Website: lowes
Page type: order-returns
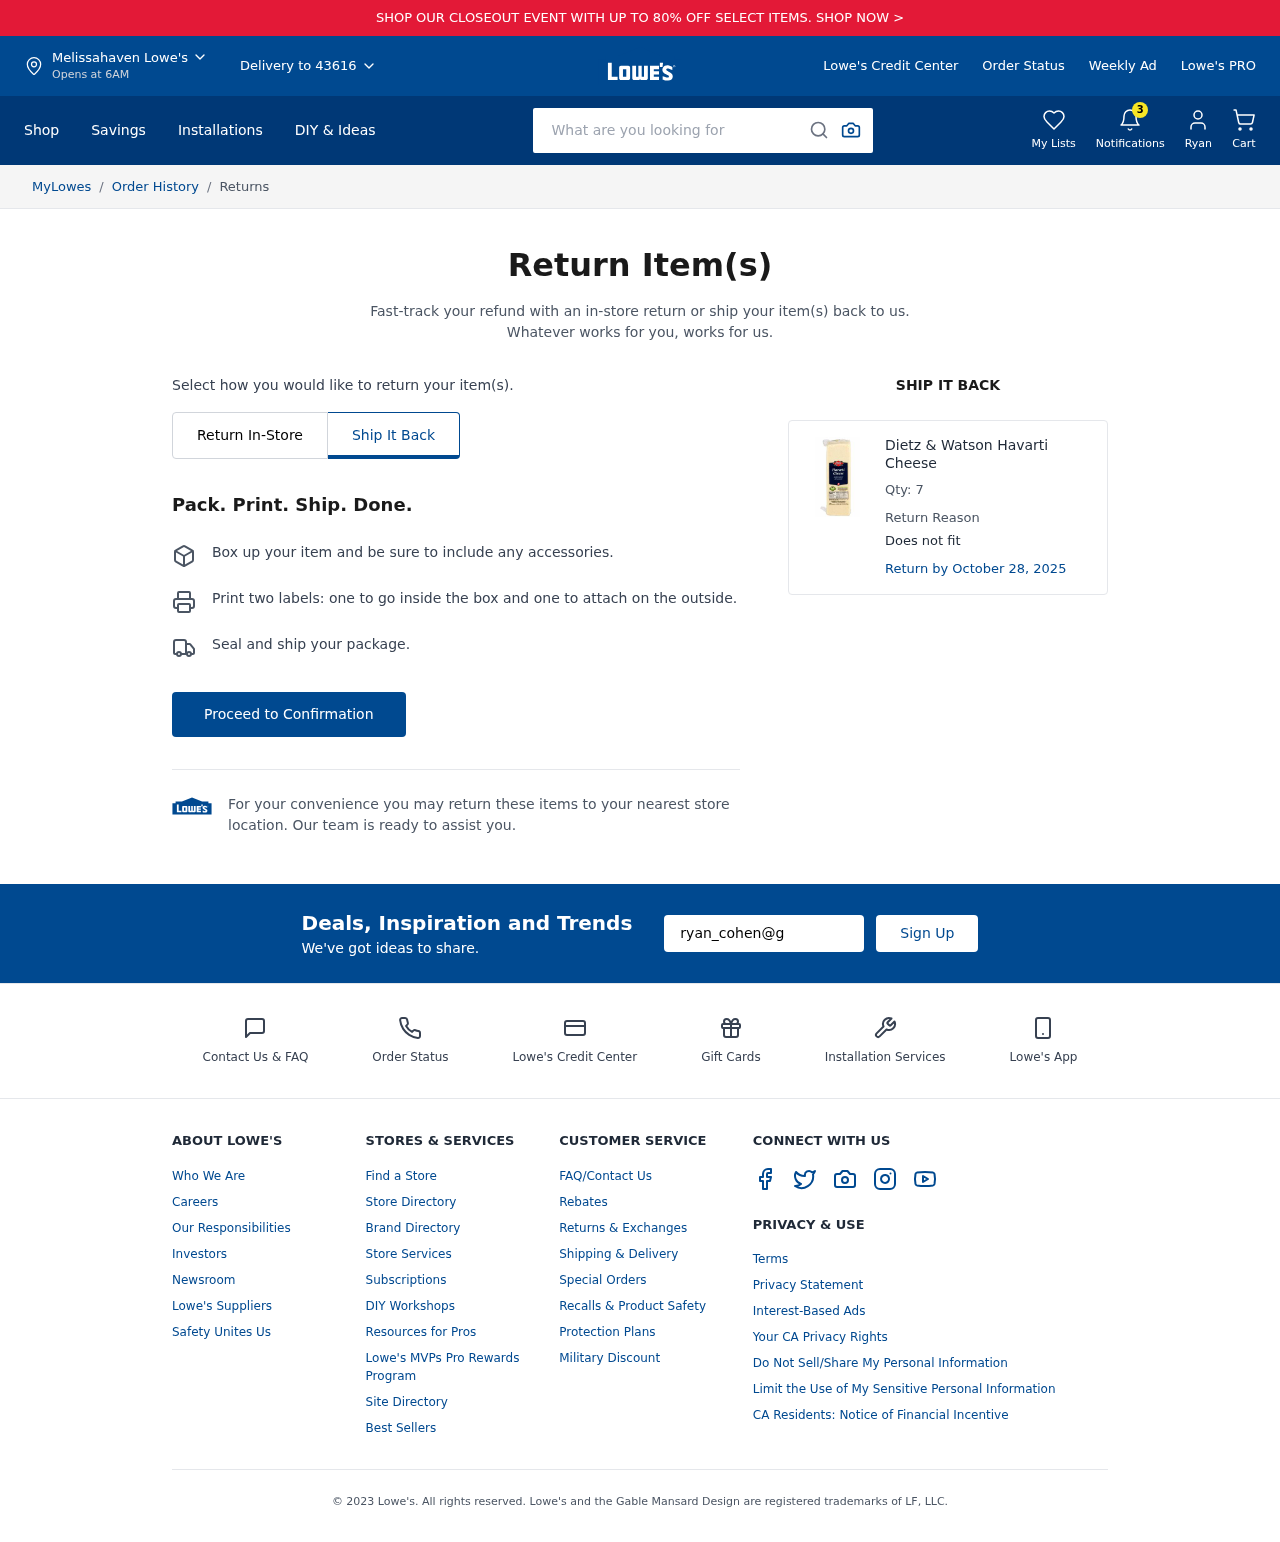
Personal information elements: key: PII_CITY
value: Melissahaven
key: PII_EMAIL
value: ryan_cohen@gmail.com
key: PII_FIRSTNAME
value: Ryan
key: PII_POSTCODE
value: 43616
Product elements: key: PRODUCT1_NAME
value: Dietz & Watson Havarti Cheese
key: PRODUCT1_QUANTITY
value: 7
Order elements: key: ORDER_RETURN_BY_DATE
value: October 28, 2025
Search elements: key: HEADER_SEARCH
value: What are you looking for
Other elements: key: NOTIFICATION_COUNT
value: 3